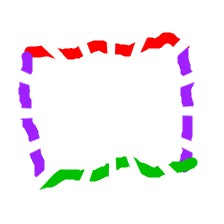
Shape: rectangle